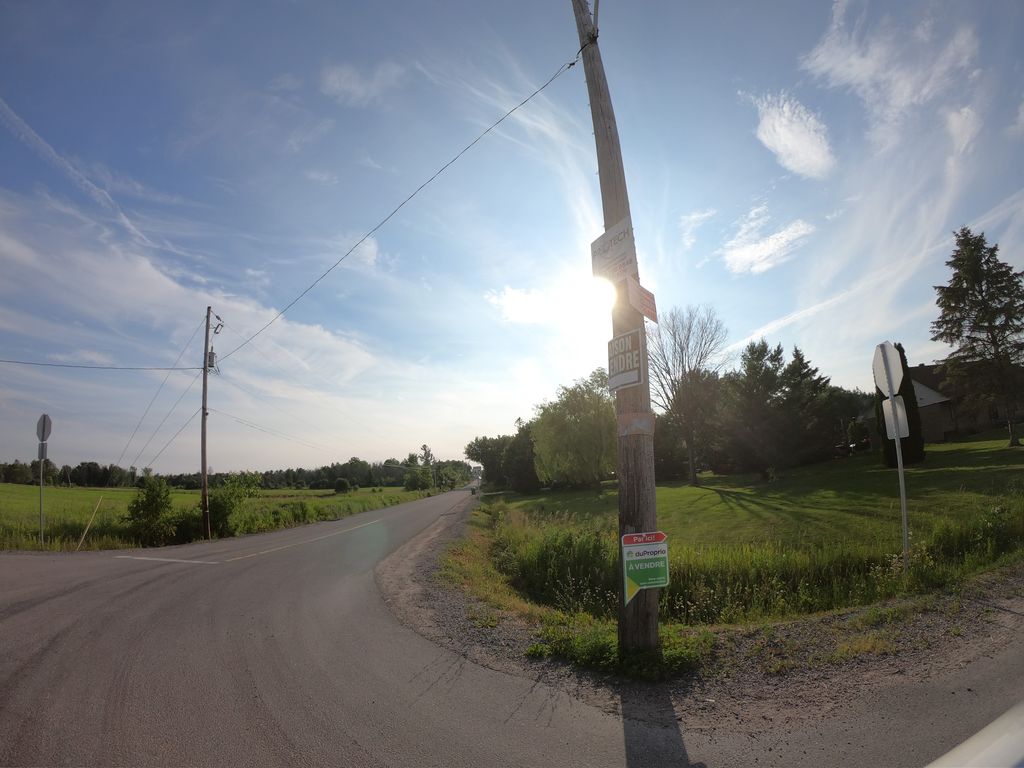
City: ottawa-gatineau